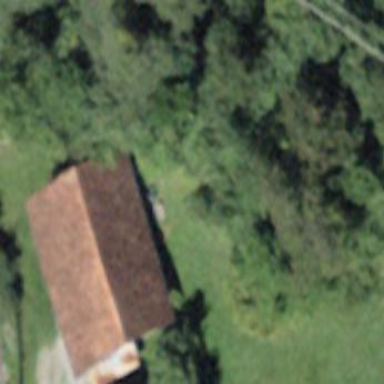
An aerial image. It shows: Simple house.